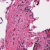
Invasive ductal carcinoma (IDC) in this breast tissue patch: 0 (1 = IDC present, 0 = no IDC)